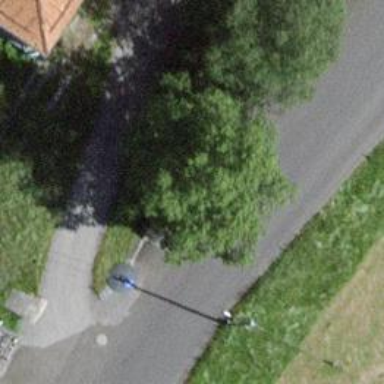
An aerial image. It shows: Public transport stop position.